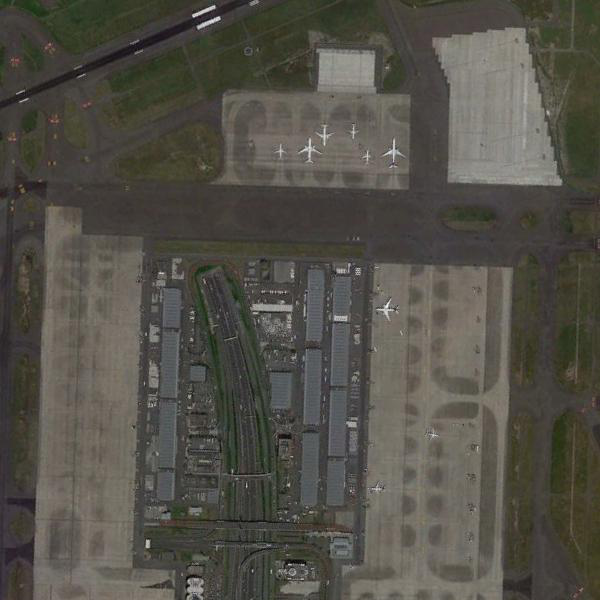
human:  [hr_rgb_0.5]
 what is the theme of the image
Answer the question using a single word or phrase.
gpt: airport